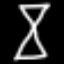
Label: hourglass